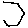
Label: hexagon